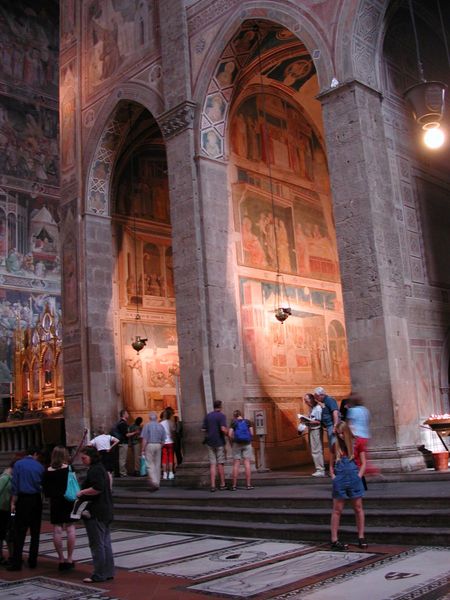
Titel: Florenz, S. Croce
Standort: Florenz, S. Croce (EU - I - Toskana)
Schlagwörter: menschen, lampe, lampen, licht, pfeiler, säulen, wand, architektur, innenraum, kirche, boden, innen, gotik, bogen, italien, kette, besucher, treppe, ornamente, wandgemälde, wandmalerei, leuchter, stufen, halle, foto, fotografie, bögen, wände, altar, arkaden, kapitelle, kathedrale, photo, wappen, sims, wandbilder, spitzbogen, spitzbögen, grab, gräber, fresken, heilige, bemalung, absperrung, passion christi, beklemmung, grabplatten, glühlampe, frühgotisch, gllühlampe, tüten, palma, mallorca